【题型】解答题　【知识点】平面几何　【难度】easy
已知：如图, $\angle B = \angle C = 90^\circ$, $AE \perp ED$, $AB = EC$, $EF \perp AD$, 试说明点 $F$ 是 $AD$ 的中点的理由。

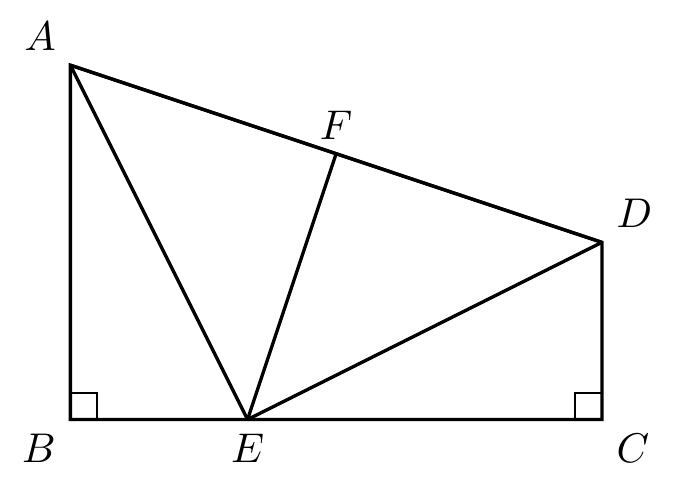
【解答】
解：$\because$ $AE \perp DE$,

$\therefore$ $\angle AED = 90^\circ$,

$\because$ $\angle B = 90^\circ$,

$\therefore$ $\angle B = \angle AED$,

$\because$ $\angle AEC = \angle B + \angle BAE$,

即 $\angle AED + \angle DEC = \angle B + \angle BAE$,

$\therefore$ $\angle BAE = \angle DEC$,

在 $\triangle ABE$ 与 $\triangle ECD$ 中,

$\begin{cases}
\angle B = \angle C \\
AB = EC \\
\angle BAE = \angle DEC
\end{cases}$

$\therefore$ $\triangle ABE \cong \triangle ECD$(ASA),

$\therefore$ $AE = ED$,

$\because$ $EF \perp AD$,

$\therefore$ 点 $F$ 是 $AD$ 的中点。